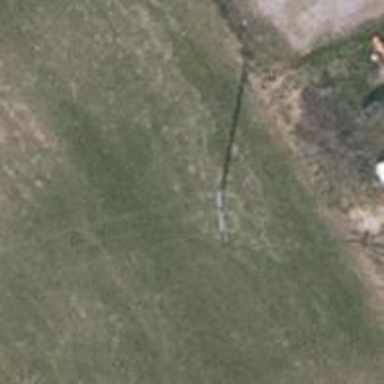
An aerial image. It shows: Power pole.